Question: I have a text file like this
'''
22 <PHONE> 0|0:403 1|0:1
22 <PHONE> 0|0:400 0|1:2 1|0:2
22 <PHONE> 0|0:403 1|0:1
22 <PHONE> 0|0:404
22 <PHONE> 0|0:391 0|1:9 1|0:4
22 <PHONE> 0|0:402 1|0:2
22 <PHONE> 0|0:404
22 <PHONE> 0|0:404
22 <PHONE> 0|0:404
'''
'0|0:403' means the number of occurrence of '0|0' is '403' , '1|0:1' means the number of occurrence '1|0' is '1' and so on. I want to remove the "0|0" ,etc and only have the count and fill the blanks with 0 like this :

Please help me how do I do this in linux
Thanks in Advance
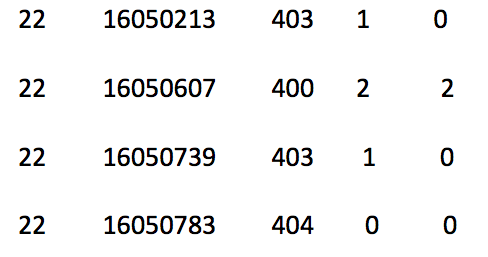
Answer: Using Perl one liner
'''
/tmp> cat adhira.txt
22 <PHONE> 0|0:403 1|0:1
22 <PHONE> 0|0:400 0|1:2 1|0:2
22 <PHONE> 0|0:403 1|0:1
22 <PHONE> 0|0:404
22 <PHONE> 0|0:391 0|1:9 1|0:4
22 <PHONE> 0|0:402 1|0:2
22 <PHONE> 0|0:404
22 <PHONE> 0|0:404
22 <PHONE> 0|0:404
/tmp> perl -ne ' s/\d+\|\d+://g; print ' adhira.txt
22 <PHONE> 403 1
22 <PHONE> 400 2 2
22 <PHONE> 403 1
22 <PHONE> 404
22 <PHONE> 391 9 4
22 <PHONE> 402 2
22 <PHONE> 404
22 <PHONE> 404
22 <PHONE> 404
/tmp>
'''